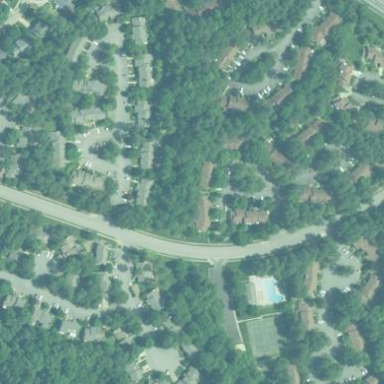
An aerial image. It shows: Residential neighbourhood.